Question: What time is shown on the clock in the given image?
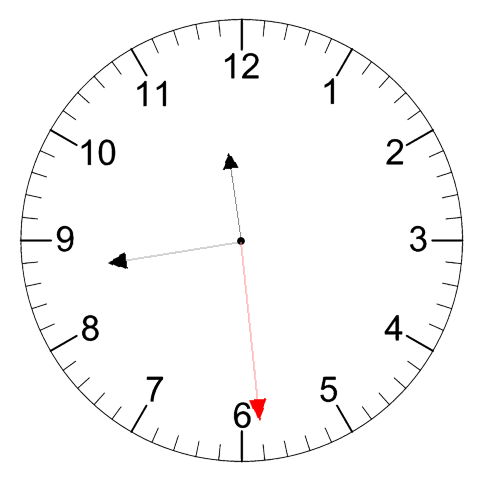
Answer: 11:43:29